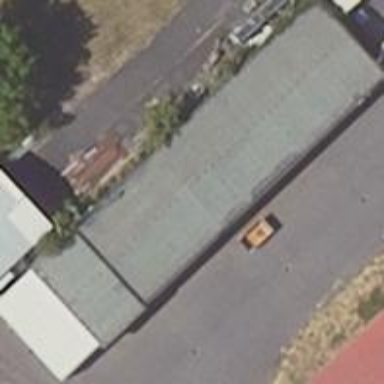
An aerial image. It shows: Industrial building.